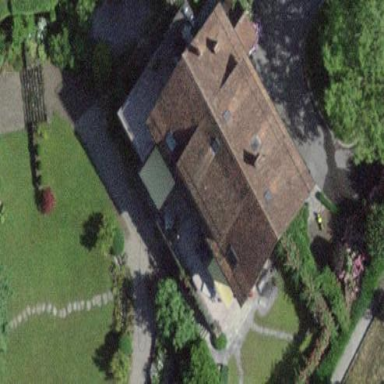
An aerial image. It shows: Detached building.